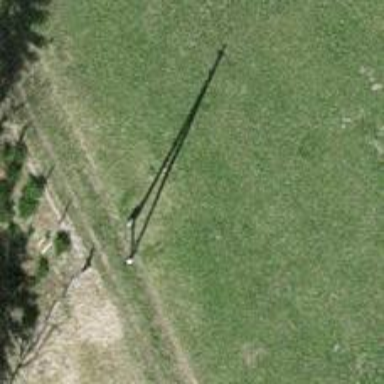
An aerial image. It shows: Guyed power pole.